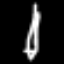
Label: pencil